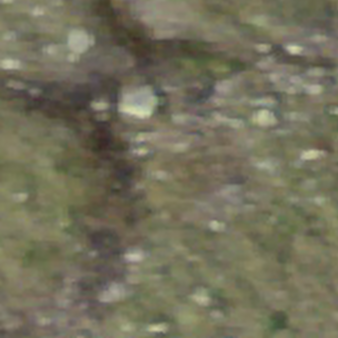
Label: other